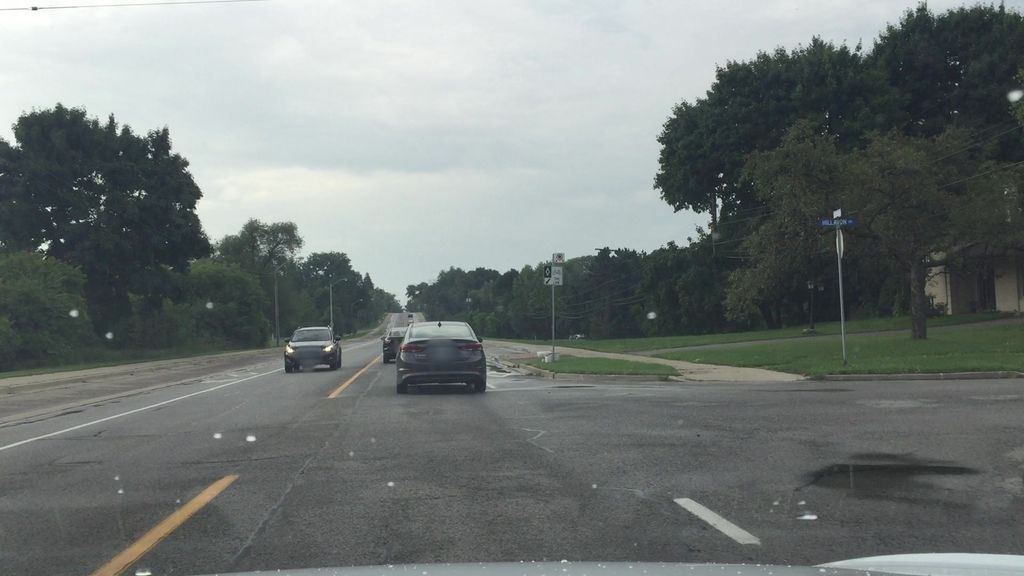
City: toronto